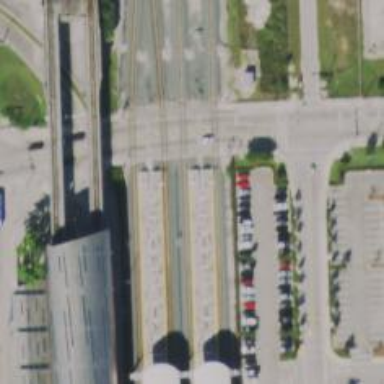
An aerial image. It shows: Railway crossing.